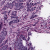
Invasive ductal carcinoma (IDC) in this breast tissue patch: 1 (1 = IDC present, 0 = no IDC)